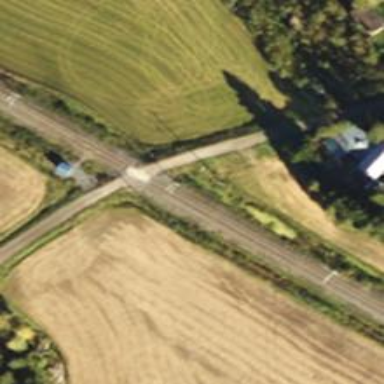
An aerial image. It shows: Level crossing with saltire marking.